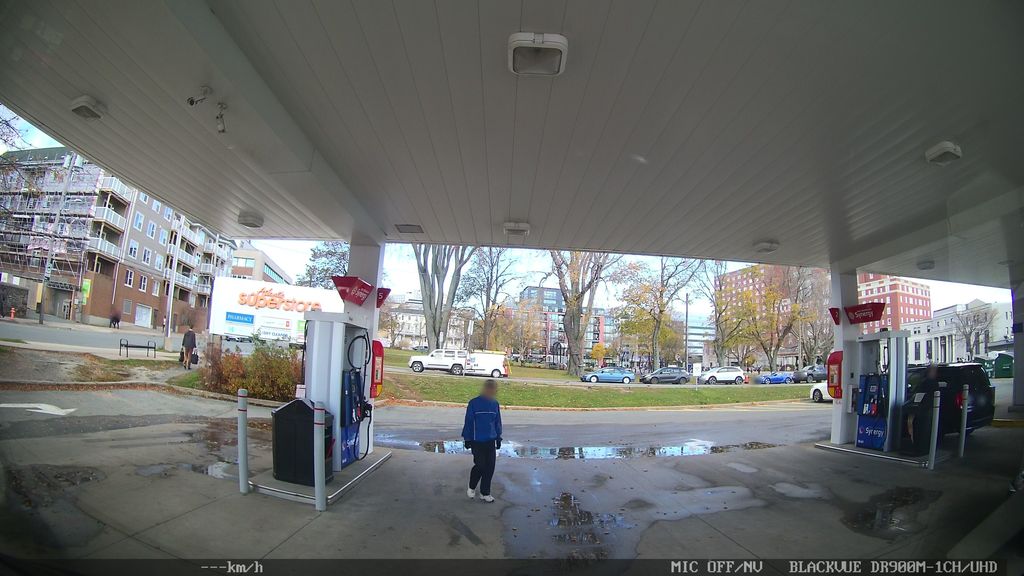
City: halifax